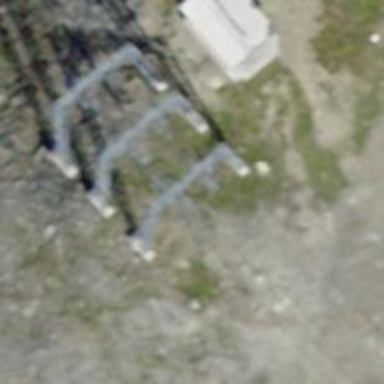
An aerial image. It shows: Pylon used for aerialway.